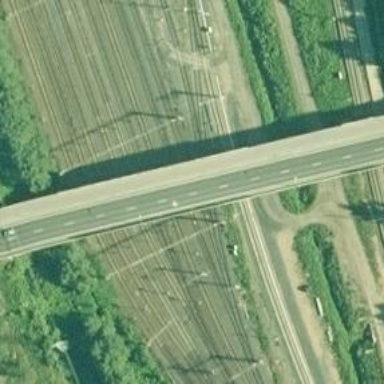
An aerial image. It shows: Railway signal.